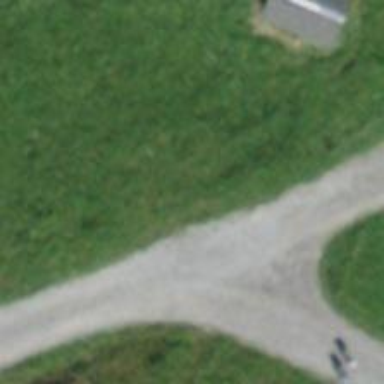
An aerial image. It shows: Gravel track with grade2 tracktype.